Interaction volume radius: 10 \u00c5
Interaction volume height: 35 \u00c5
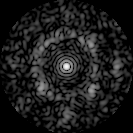
Disorder parameter: 0.6713